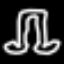
Label: pants